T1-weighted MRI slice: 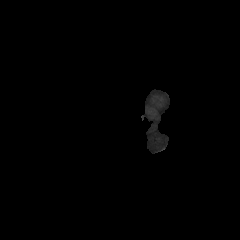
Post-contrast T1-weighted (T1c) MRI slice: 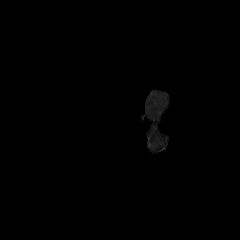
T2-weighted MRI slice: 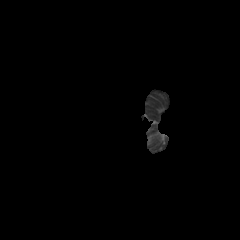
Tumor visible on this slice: no